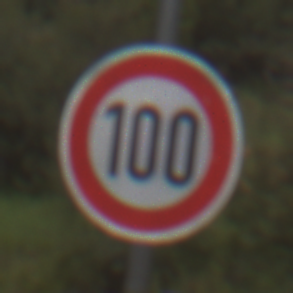
Verkehrszeichen: Geschwindigkeit100
Umgebung: Outdoor, Nature
Tageszeit: Midday
Wetter: PartlyCloudy
Licht: Natural
Jahreszeit: NotSpecified
Kontrast: HighContrast